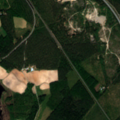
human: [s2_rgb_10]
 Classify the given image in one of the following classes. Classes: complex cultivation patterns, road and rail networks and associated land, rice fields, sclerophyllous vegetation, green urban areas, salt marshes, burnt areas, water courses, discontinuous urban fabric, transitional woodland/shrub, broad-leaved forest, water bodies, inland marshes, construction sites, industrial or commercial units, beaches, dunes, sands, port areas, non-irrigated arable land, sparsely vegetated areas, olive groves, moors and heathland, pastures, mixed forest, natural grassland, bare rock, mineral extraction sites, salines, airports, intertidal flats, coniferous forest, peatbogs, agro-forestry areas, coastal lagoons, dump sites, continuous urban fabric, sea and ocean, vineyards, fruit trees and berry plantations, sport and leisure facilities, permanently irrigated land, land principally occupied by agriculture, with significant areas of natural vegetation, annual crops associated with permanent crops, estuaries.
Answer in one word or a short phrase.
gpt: mineral extraction sites, non-irrigated arable land, land principally occupied by agriculture, with significant areas of natural vegetation, coniferous forest, mixed forest, transitional woodland/shrub, water bodies